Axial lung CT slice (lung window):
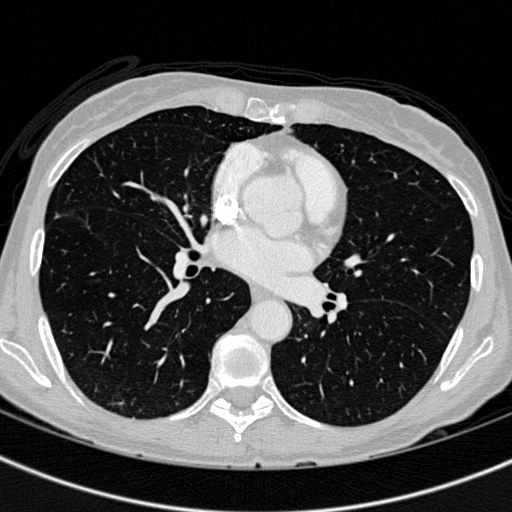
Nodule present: no